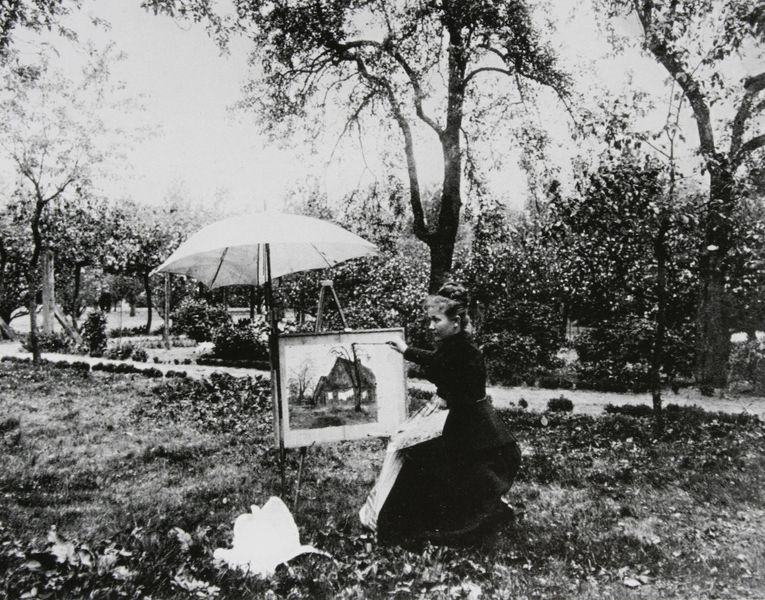
Titel: Elisabeth von Eicken an ihrer Staffelei
Schlagwörter: baum, blätter, dunkel, gemälde, hand, himmel, schatten, weiß, bäume, landschaft, mädchen, sitzen, wäsche, äste, blumen, frau, frisur, grau, haar, hell, kleid, licht, schwarz, strasse, blick, gras, haus, park, rasen, schirm, sonnenschirm, tuch, weg, wiese, zaun, malerei, falten, gesicht, mensch, rahmen, bild, bildnis, portrait, porträt, erde, natur, zweige, pfad, sonne, boden, haare, stoff, stoffe, pflanze, pflanzen, garten, deutschland, schürze, sommer, wäscheleine, studie, gartenzaun, bank, weiblich, malerin, staffelei, staffellei, selbstporträt, foto, fotografie, photographie, schwarz weiss, leinwand, kunst, künstlerin, malen, palette, pinsel, lanschaft, obstbäume, bei der arbeit, obstbaum, gabriele münter, münter, geböude, naturstudie, malend, freiluft, hausgarten, gabriele, pleine air